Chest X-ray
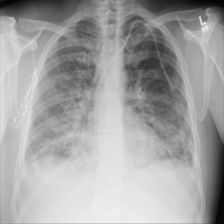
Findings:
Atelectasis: negative
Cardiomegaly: negative
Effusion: positive
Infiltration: positive
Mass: negative
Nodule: negative
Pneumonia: negative
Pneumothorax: negative
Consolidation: negative
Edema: positive
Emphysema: negative
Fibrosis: negative
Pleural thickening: negative
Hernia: negative